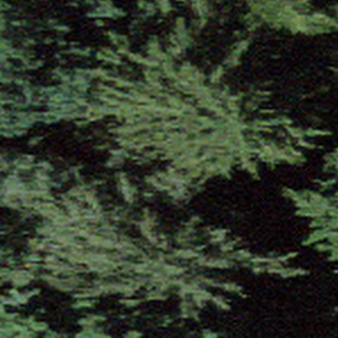
Label: other